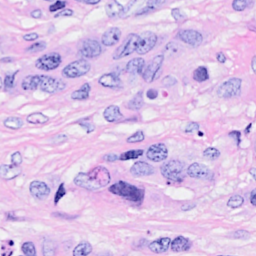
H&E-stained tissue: Breast